Question: Ok here is the fiddle.
<URL>
Code is very very basic at this stage, but essentially here is the css:
'''
.Box {
width:660px;
border: 1px solid #aaaaaa;
border-radius: 3px 3px 3px 3px;
height:140px;
}
#Logo {
position:absolute;
-moz-transform:rotate(270deg);
transform:rotate(270deg);
-webkit-transform:rotate(270deg);
-ms-transform:rotate(270deg);
-o-transform: rotate(270deg);
filter: progid:DXImageTransform.Microsoft.BasicImage(rotation=1);
z-index:inherit;
zoom:1;
}
'''
here is the html so far:
'''
<div class="Box">
<div id="Logo">
<img src="http://images.domain.com.au/img/Agencys/16067/logo_16067.GIF" width="130px">
</div>
</div>
'''
The idea is to get the image to exactly sit inside the div, and float it to the left with say 5px margin. So that it looks like this:

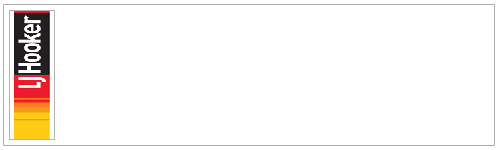
Answer: Try adding this to the logo:
'''
position:relative;
float:left;
top:43px;
left:-33px;
'''
Also in Internet Explorer 9 it appears they want you to use rotation=4
'''
filter: progid:DXImageTransform.Microsoft.BasicImage(rotation=4);
'''
<URL>